Interaction volume radius: 10 \u00c5
Interaction volume height: 50 \u00c5
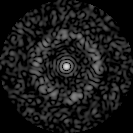
Disorder parameter: 0.8325